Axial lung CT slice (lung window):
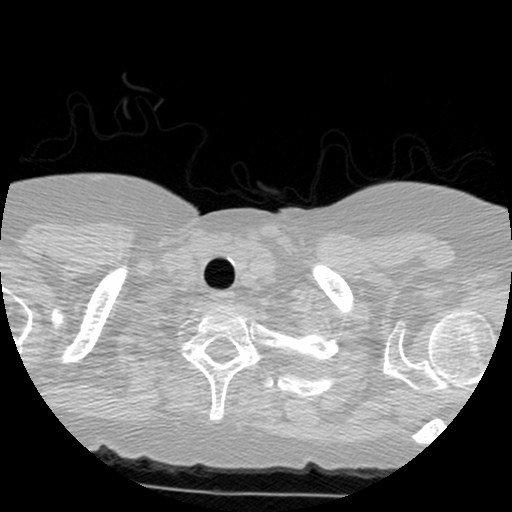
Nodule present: no